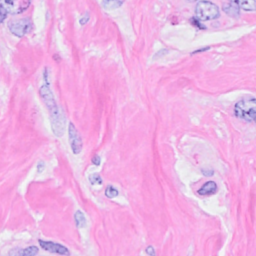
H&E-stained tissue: Breast